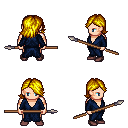
a pixel art fantasy rpg character, male body template, human, light skin, blue robe, white pants, blonde swoop hairstyle, maroon shoes, spear, four views (front, back, left, right), 2x2 character sprite sheet, small pixel art, hard edges, no anti-aliasing